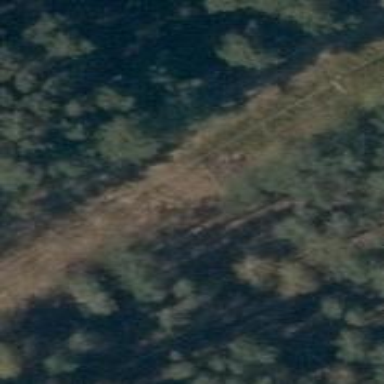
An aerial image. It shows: Track with grade 2 gravel surface.